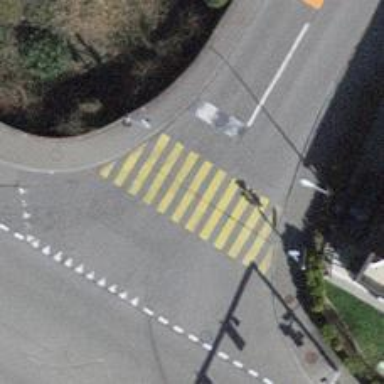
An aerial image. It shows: Marked footway crossing with visible markings.